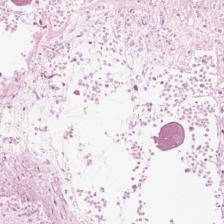
Label: Non-Viable-Tumor